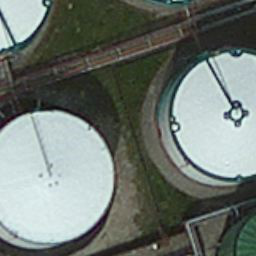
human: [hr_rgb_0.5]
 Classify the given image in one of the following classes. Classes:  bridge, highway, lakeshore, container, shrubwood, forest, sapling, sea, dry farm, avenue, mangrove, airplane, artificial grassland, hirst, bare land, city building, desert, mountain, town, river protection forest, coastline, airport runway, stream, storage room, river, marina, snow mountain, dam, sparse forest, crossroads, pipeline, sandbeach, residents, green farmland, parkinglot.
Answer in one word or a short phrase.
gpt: storage room